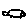
Label: fish